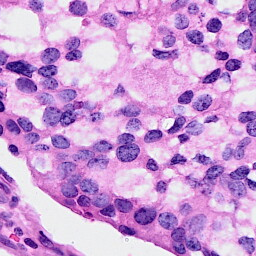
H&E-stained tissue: Breast